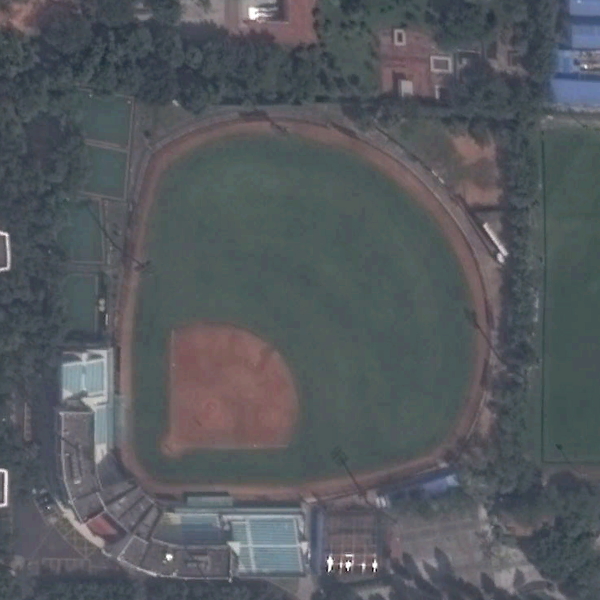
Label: BaseballField